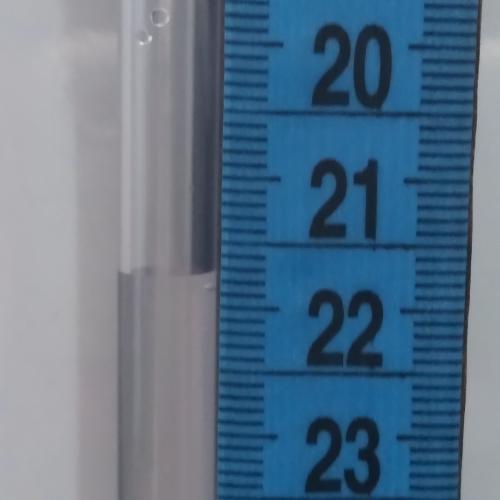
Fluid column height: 21.7 cm